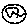
Label: moon